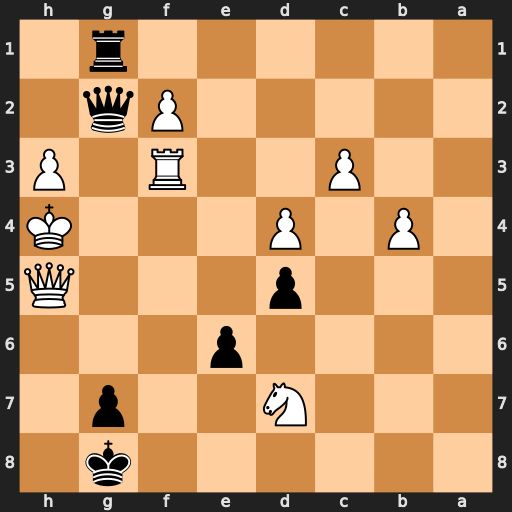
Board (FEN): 6k1/3N2p1/4p3/3p3Q/1P1P3K/2P2R1P/5Pq1/6r1
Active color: b
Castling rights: -
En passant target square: -
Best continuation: g5+ Qxg5+ Qxg5#